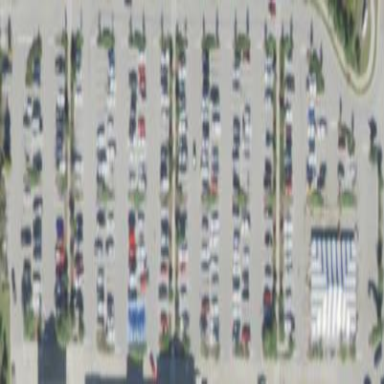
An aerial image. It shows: Parking area with asphalt surface.